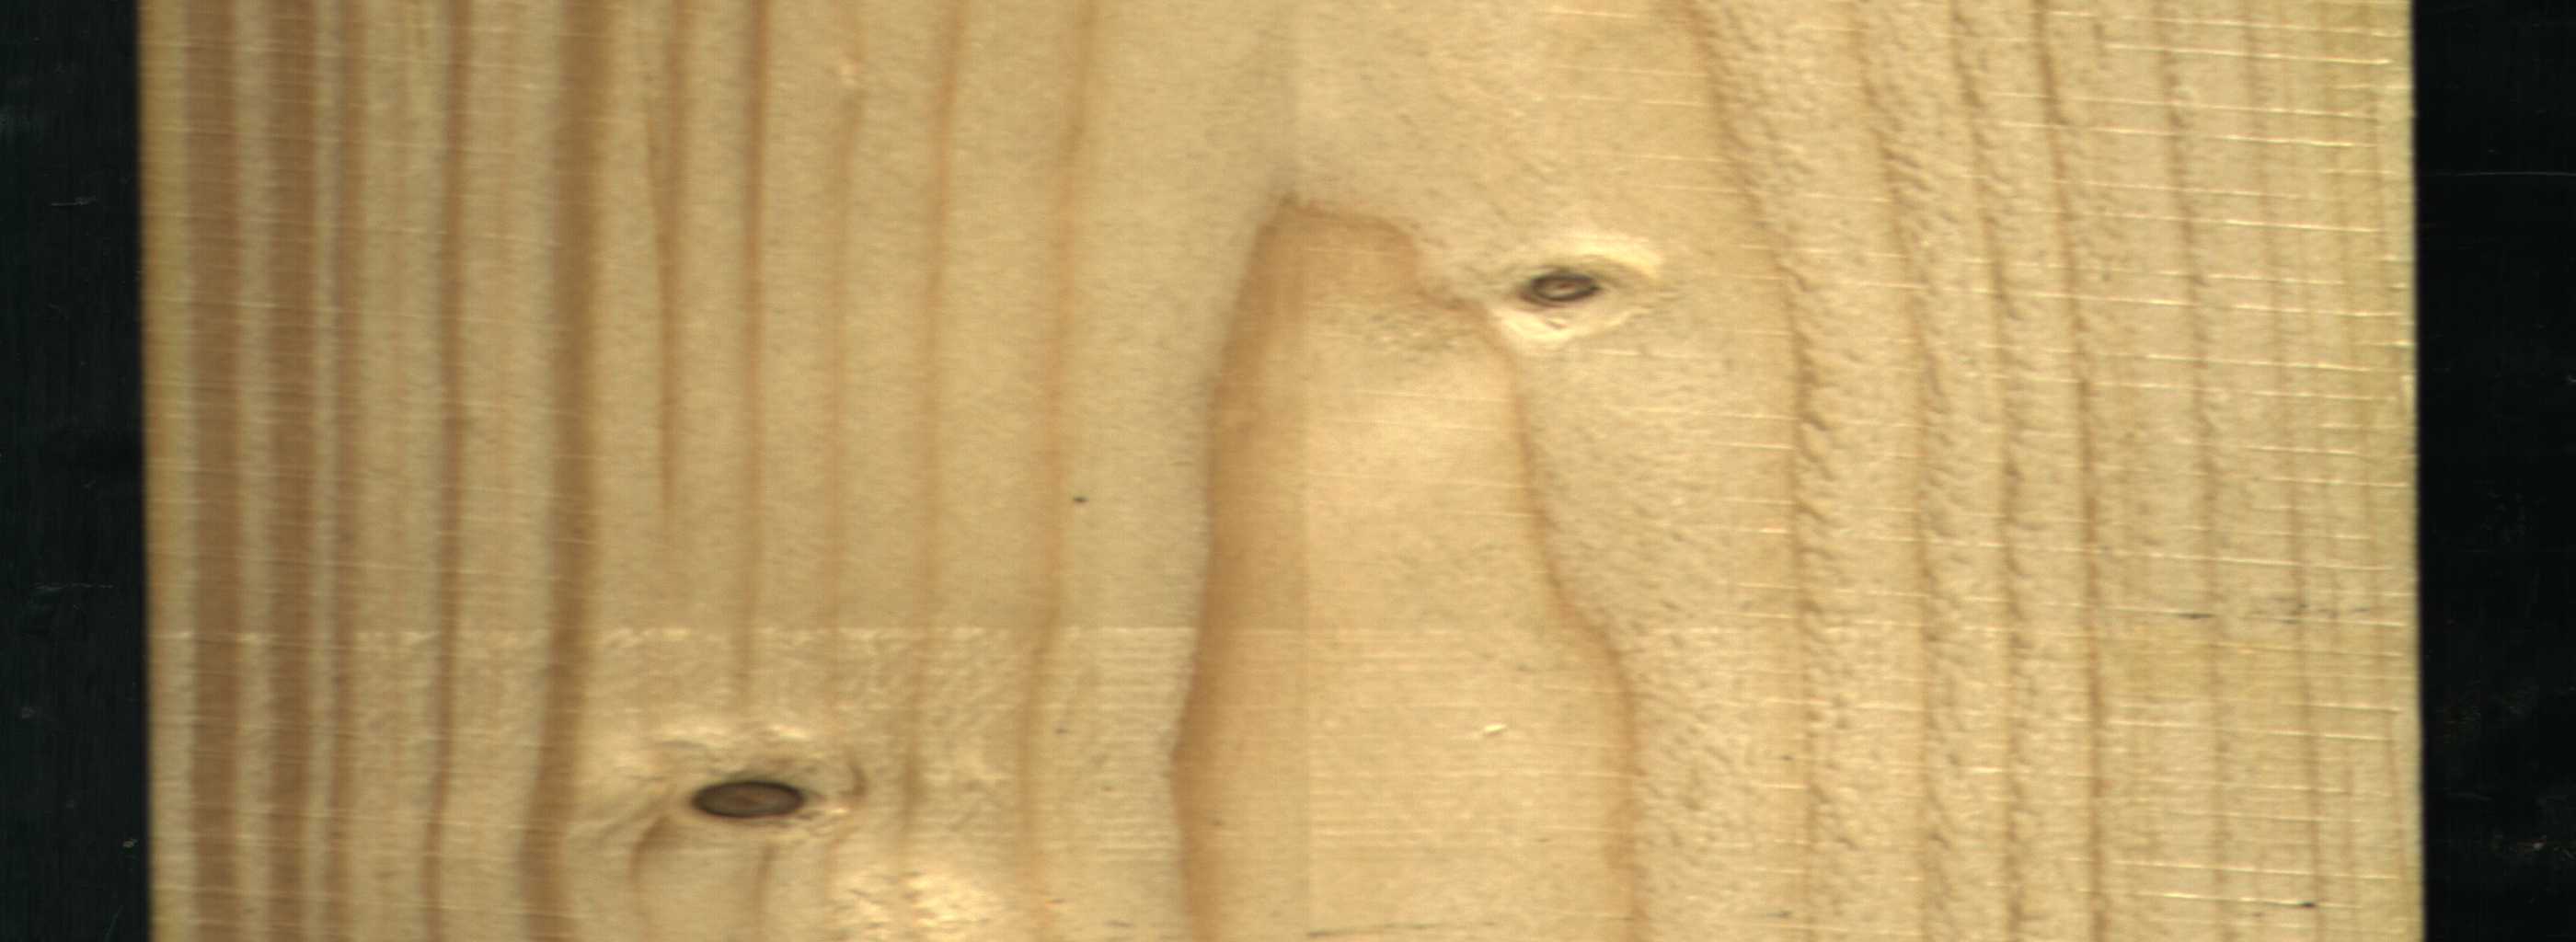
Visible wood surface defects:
Dead_Knot
Live_Knot